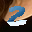
Label: 2